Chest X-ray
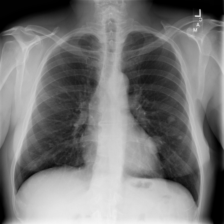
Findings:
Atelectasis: negative
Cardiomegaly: negative
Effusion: negative
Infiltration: negative
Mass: negative
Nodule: positive
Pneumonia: negative
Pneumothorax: negative
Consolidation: negative
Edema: negative
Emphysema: negative
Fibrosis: negative
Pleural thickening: negative
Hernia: negative